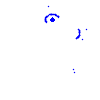
Particle: kaon